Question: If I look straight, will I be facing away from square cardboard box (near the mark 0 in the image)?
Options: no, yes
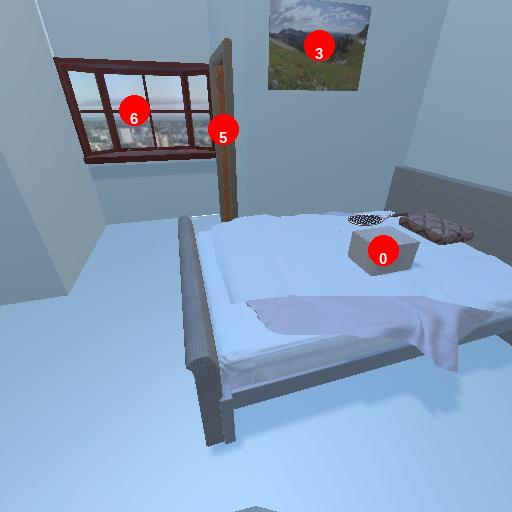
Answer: no